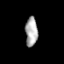
Tissue: prostate
Cell type: Endothelial cells
Senescence score: 0.7236
Nuclear area (px): 349
Mean DAPI intensity: 173.115